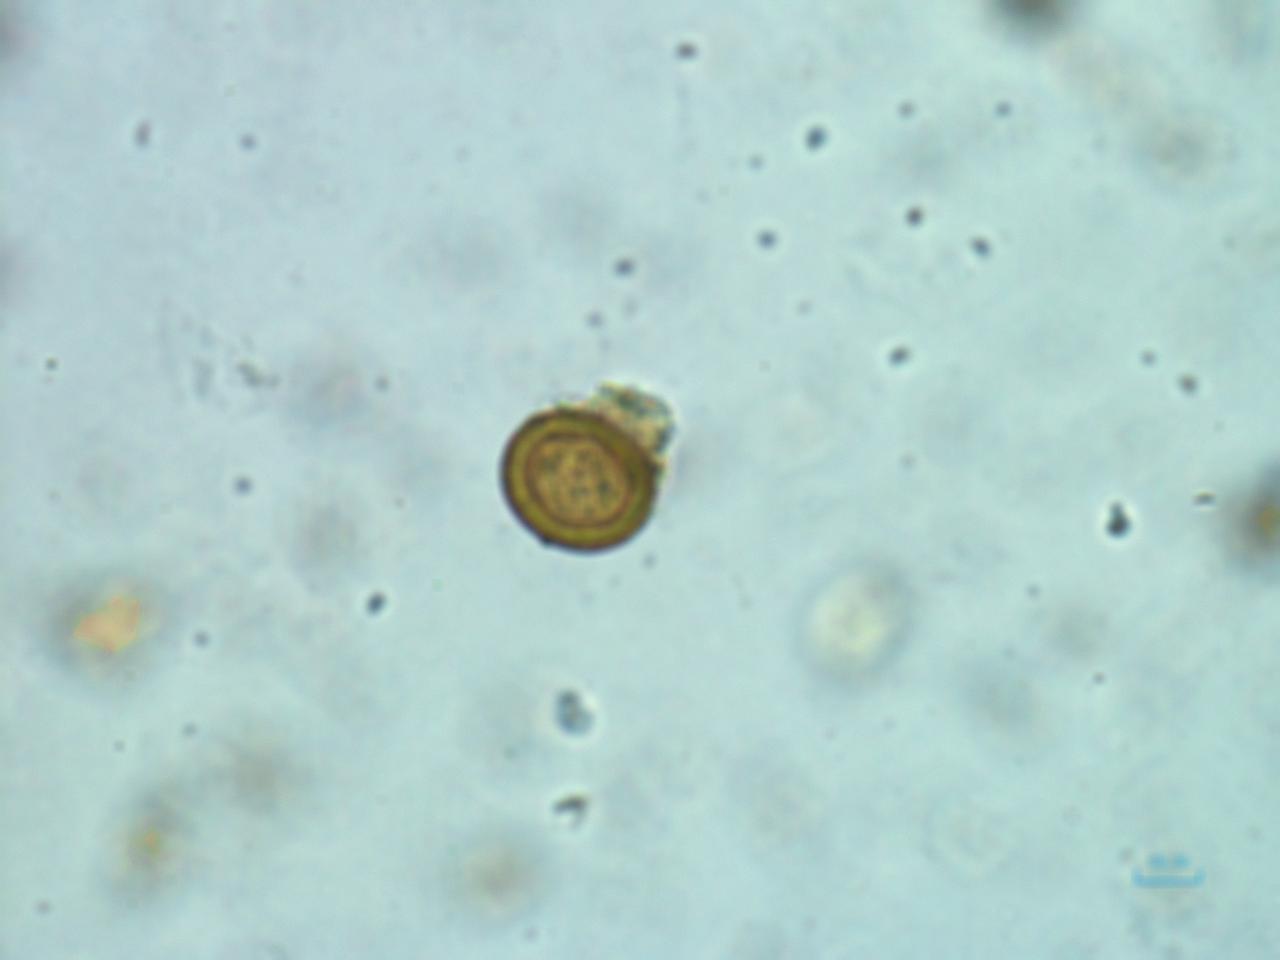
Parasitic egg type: Taenia spp. egg